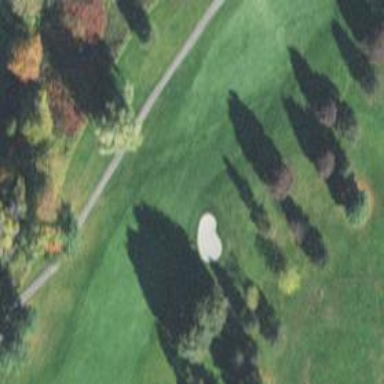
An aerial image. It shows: View of golf hole.